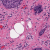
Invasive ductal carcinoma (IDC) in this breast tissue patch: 0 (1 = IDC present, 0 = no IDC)